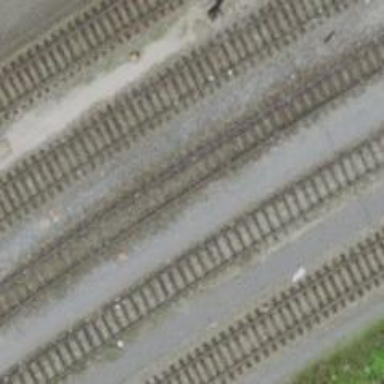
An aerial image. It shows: Railway siding with electrified rails. The voltage for the contact line is 3000/15000 volts.